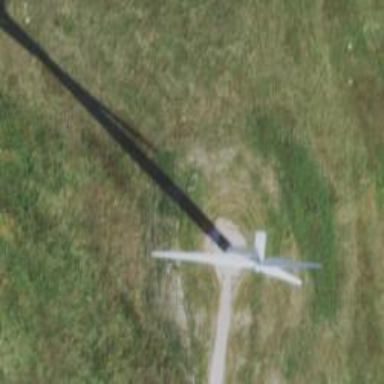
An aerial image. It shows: Wind generator with horizontal axis. The generator is wind turbine.